Question: I made a pop up in jQuery Mobile. There is button in popup screen. The icon size is perfect, but I need to increase the click area which should be invisible. In other word the icon size remains the same but the click area is increased.
Here is my fiddle: <URL>
'''
$(function(){
$('#openPopup').click(function(){
$( "#testCaseId" ).popup( "open" );
})
})
'''
I need to increase the click of this image.
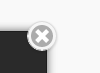
Answer: Try this fiddle, I've made the clickable area red to display the new area. To fix this just change the 'background-color' from 'red' to 'transparent'. The size is completely changeable in CSS. Please ask for help if you need it. I only edited CSS.
<URL>
'''
.ui-btn-right::before{
content:"";
display:block;
height:40px;
width:40px;
position:absolute;
background:red;
left:-5px;
top:-5px;
}
.ui-btn-right{
position:relative;
overflow:visible !important;
}
'''